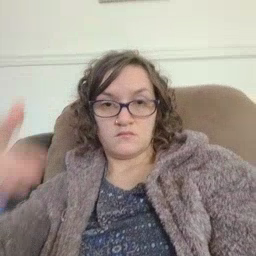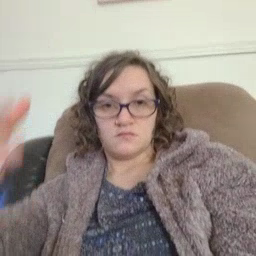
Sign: hat